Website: bh-photo
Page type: gifting
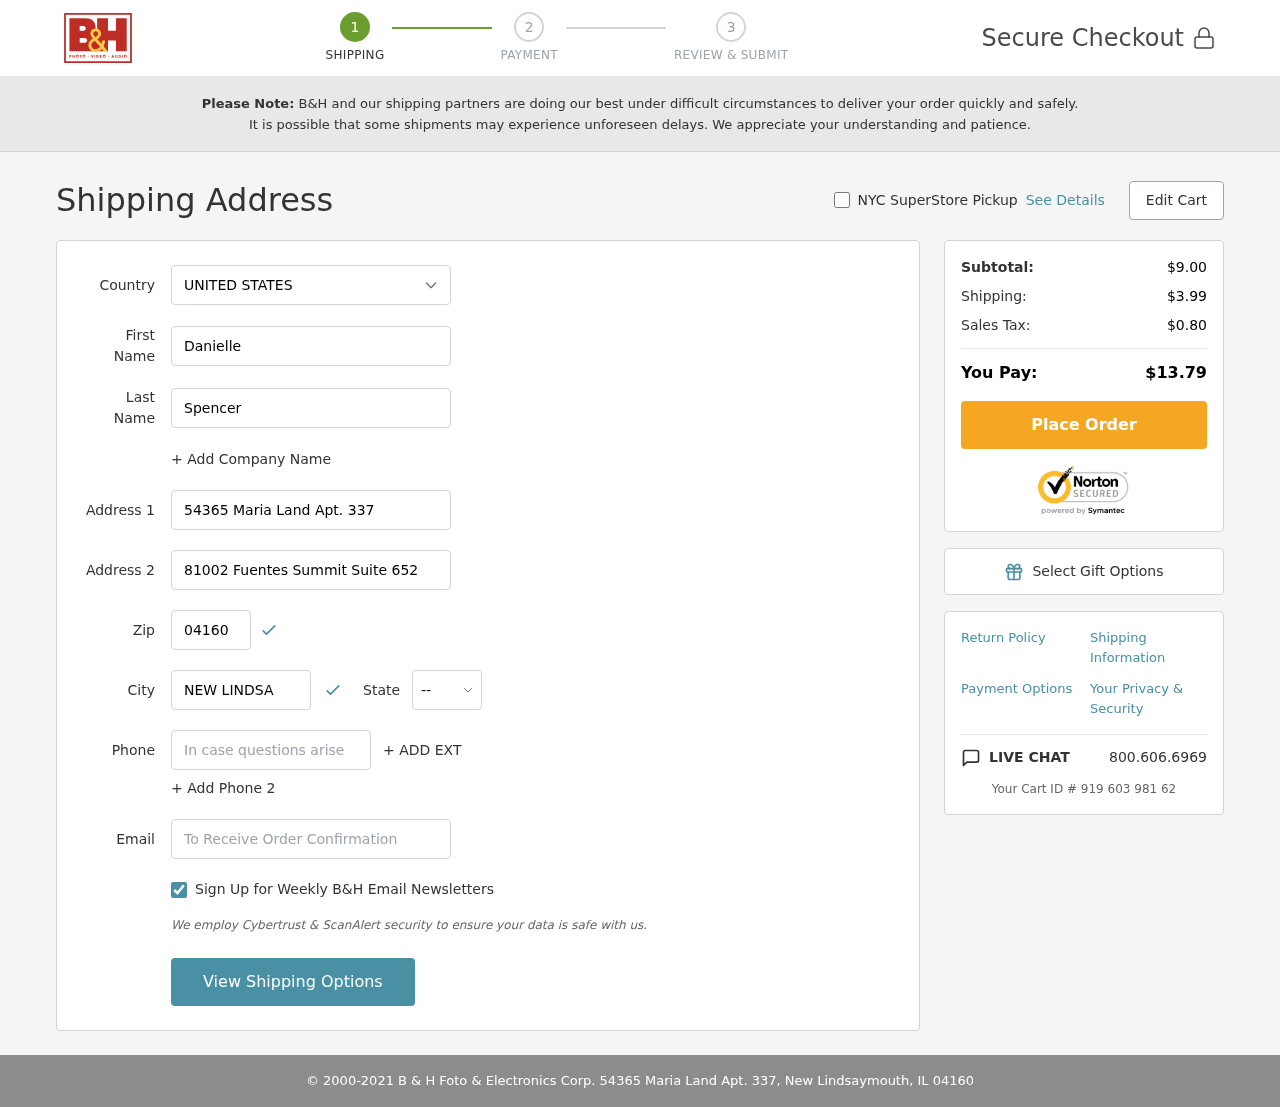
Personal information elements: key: PII_CITY
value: New Lindsaymouth
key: PII_COUNTRY
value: United States
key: PII_EMAIL
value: dspencer@yahoo.com
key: PII_FIRSTNAME
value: Danielle
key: PII_LASTNAME
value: Spencer
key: PII_PHONE
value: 9025529933
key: PII_POSTCODE
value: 04160
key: PII_STATE_ABBR
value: IL
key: PII_STREET
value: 54365 Maria Land Apt. 337
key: PII_STREET2
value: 81002 Fuentes Summit Suite 652
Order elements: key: ORDER_SUBTOTAL
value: $9.00
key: ORDER_SHIPPING_COST
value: $3.99
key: ORDER_TAX
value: $0.80
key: ORDER_TOTAL
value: $13.79
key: ORDER_ID
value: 919 603 981 62